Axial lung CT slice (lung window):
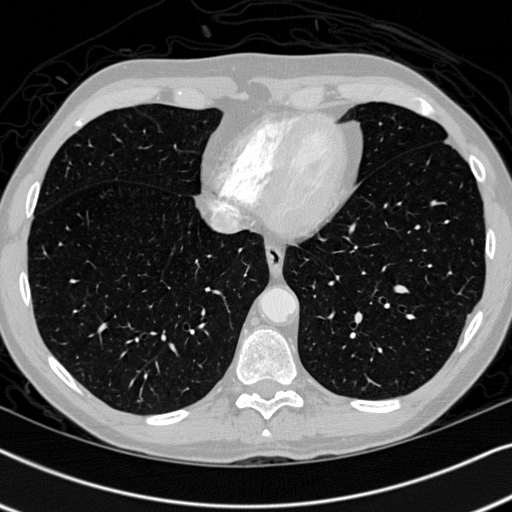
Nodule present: no